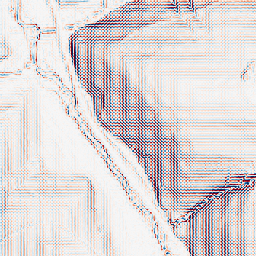
Category: wavelet
Decomposition family: wavelet_biorthogonal
Decomposition parameters: wavelet: bior1.3
level: 2
Upsampling method: sinc_blackman
Upsampling parameters: scale: 4
kernel_size: 8
Upsampling scale: 4